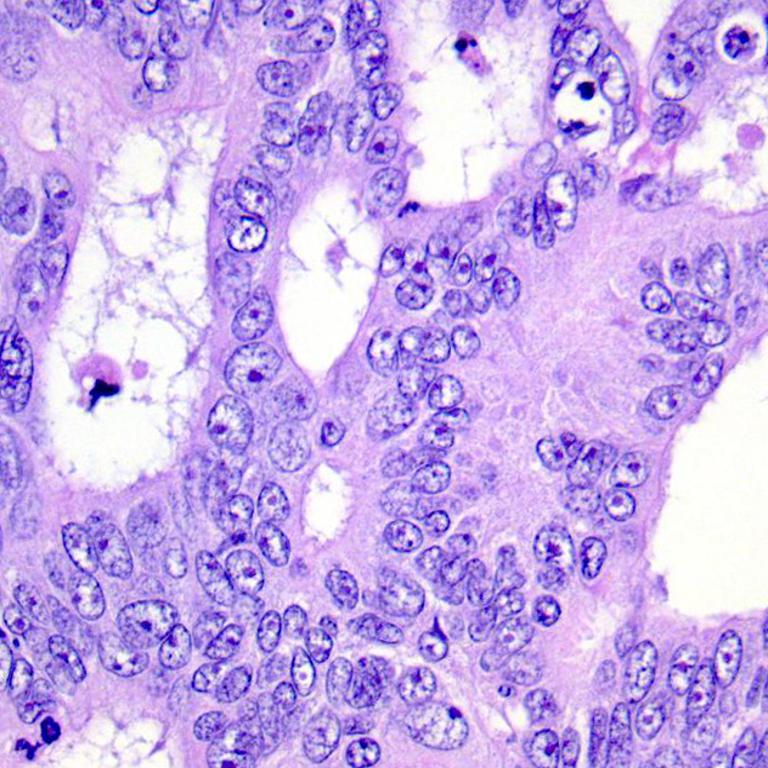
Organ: colon
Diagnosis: adenocarcinomas